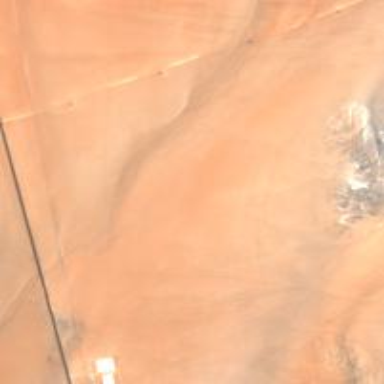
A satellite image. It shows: Vast expanse of desert landscape.